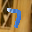
Label: 7